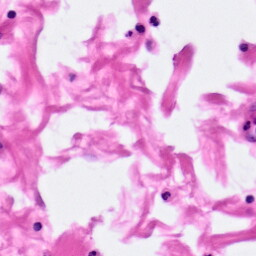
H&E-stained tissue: Pancreatic